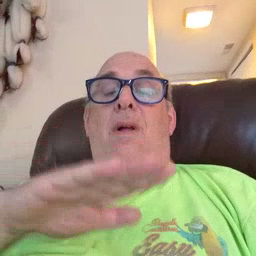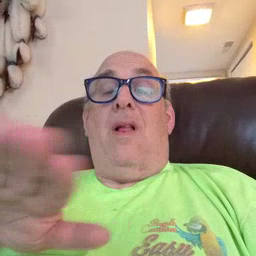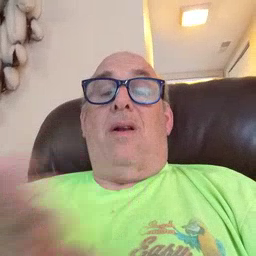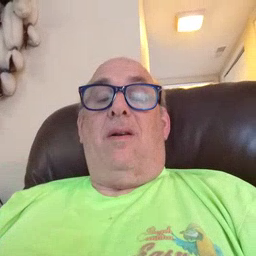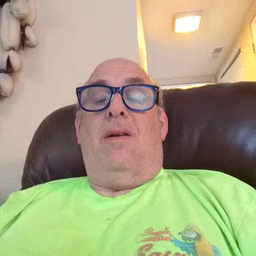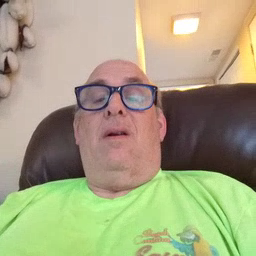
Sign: clean